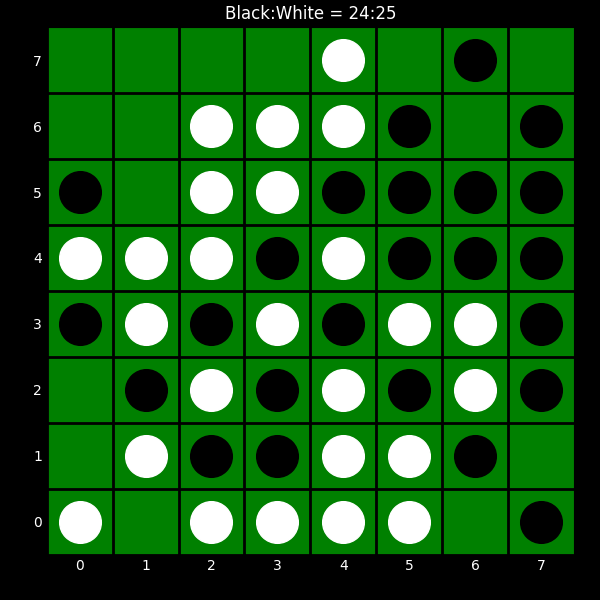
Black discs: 24
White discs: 25